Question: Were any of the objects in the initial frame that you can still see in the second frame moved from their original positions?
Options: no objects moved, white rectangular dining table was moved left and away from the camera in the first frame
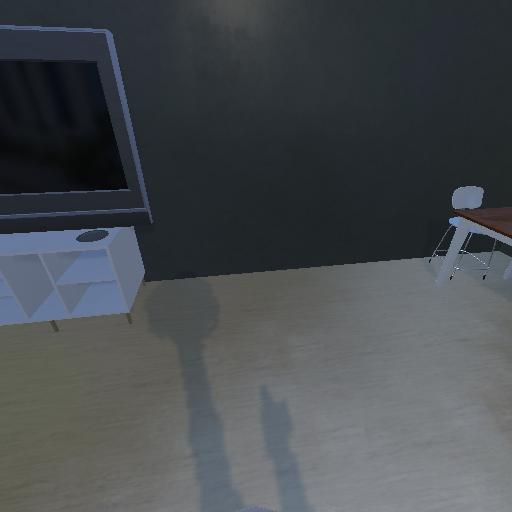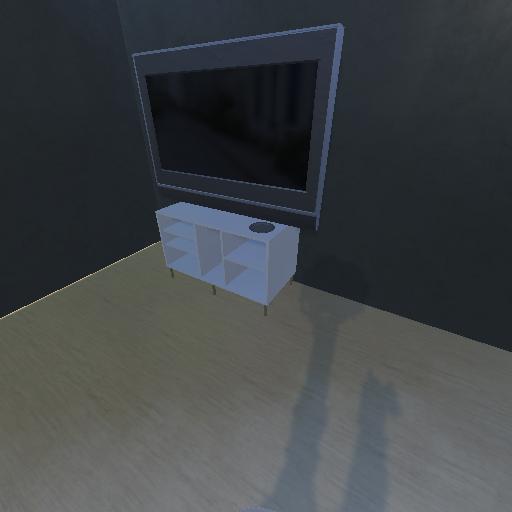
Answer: no objects moved